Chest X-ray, AP view. Patient: 45 years old, sex M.
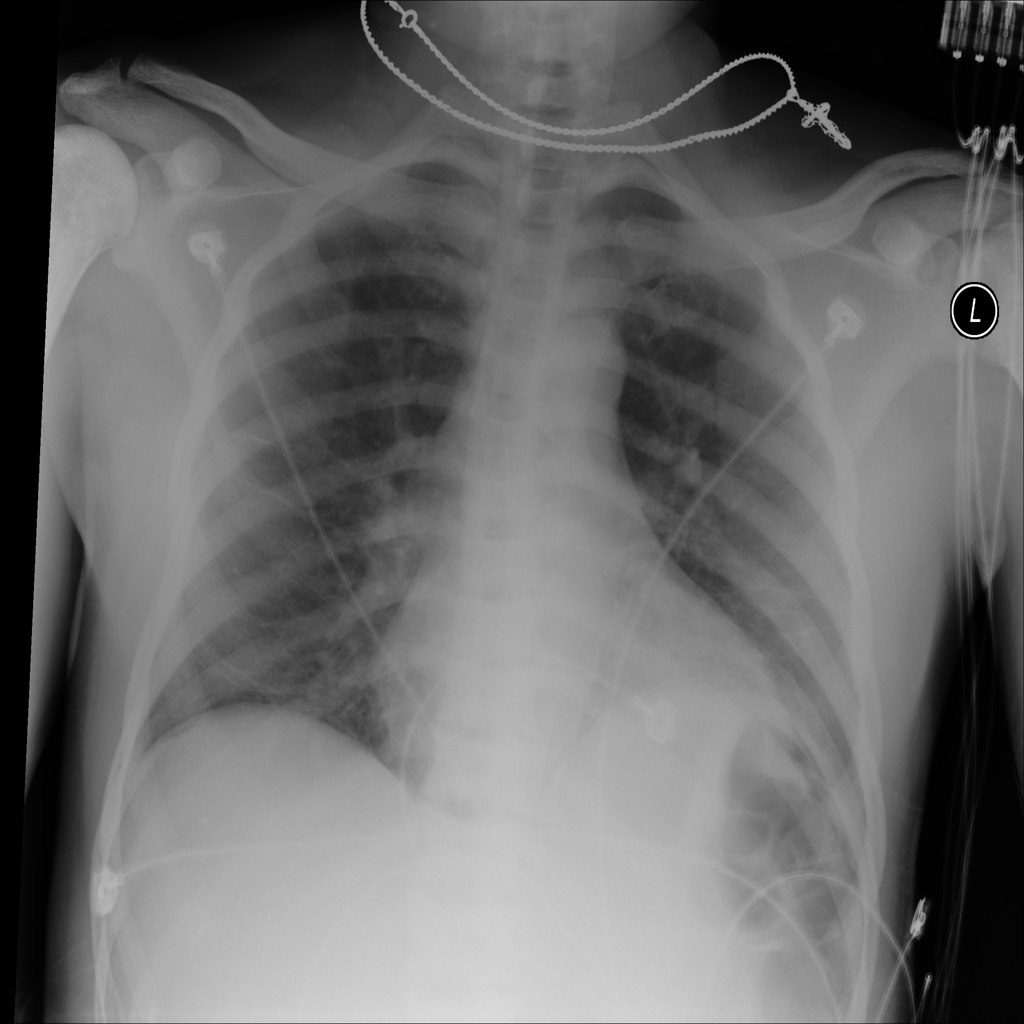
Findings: No Finding